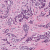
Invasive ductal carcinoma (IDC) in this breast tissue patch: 1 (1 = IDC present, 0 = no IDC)